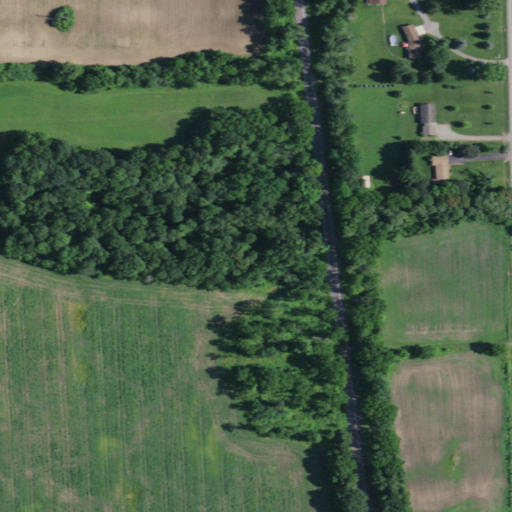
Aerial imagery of valley in New York named Spezzano Gully containing cultivated crops, pasture, deciduous forest, open development, low intensity development, and medium intensity development